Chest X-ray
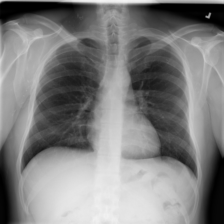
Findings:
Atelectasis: negative
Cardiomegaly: negative
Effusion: negative
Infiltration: negative
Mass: negative
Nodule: negative
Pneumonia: negative
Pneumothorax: negative
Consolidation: negative
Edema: negative
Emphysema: negative
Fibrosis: negative
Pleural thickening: negative
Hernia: negative